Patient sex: M
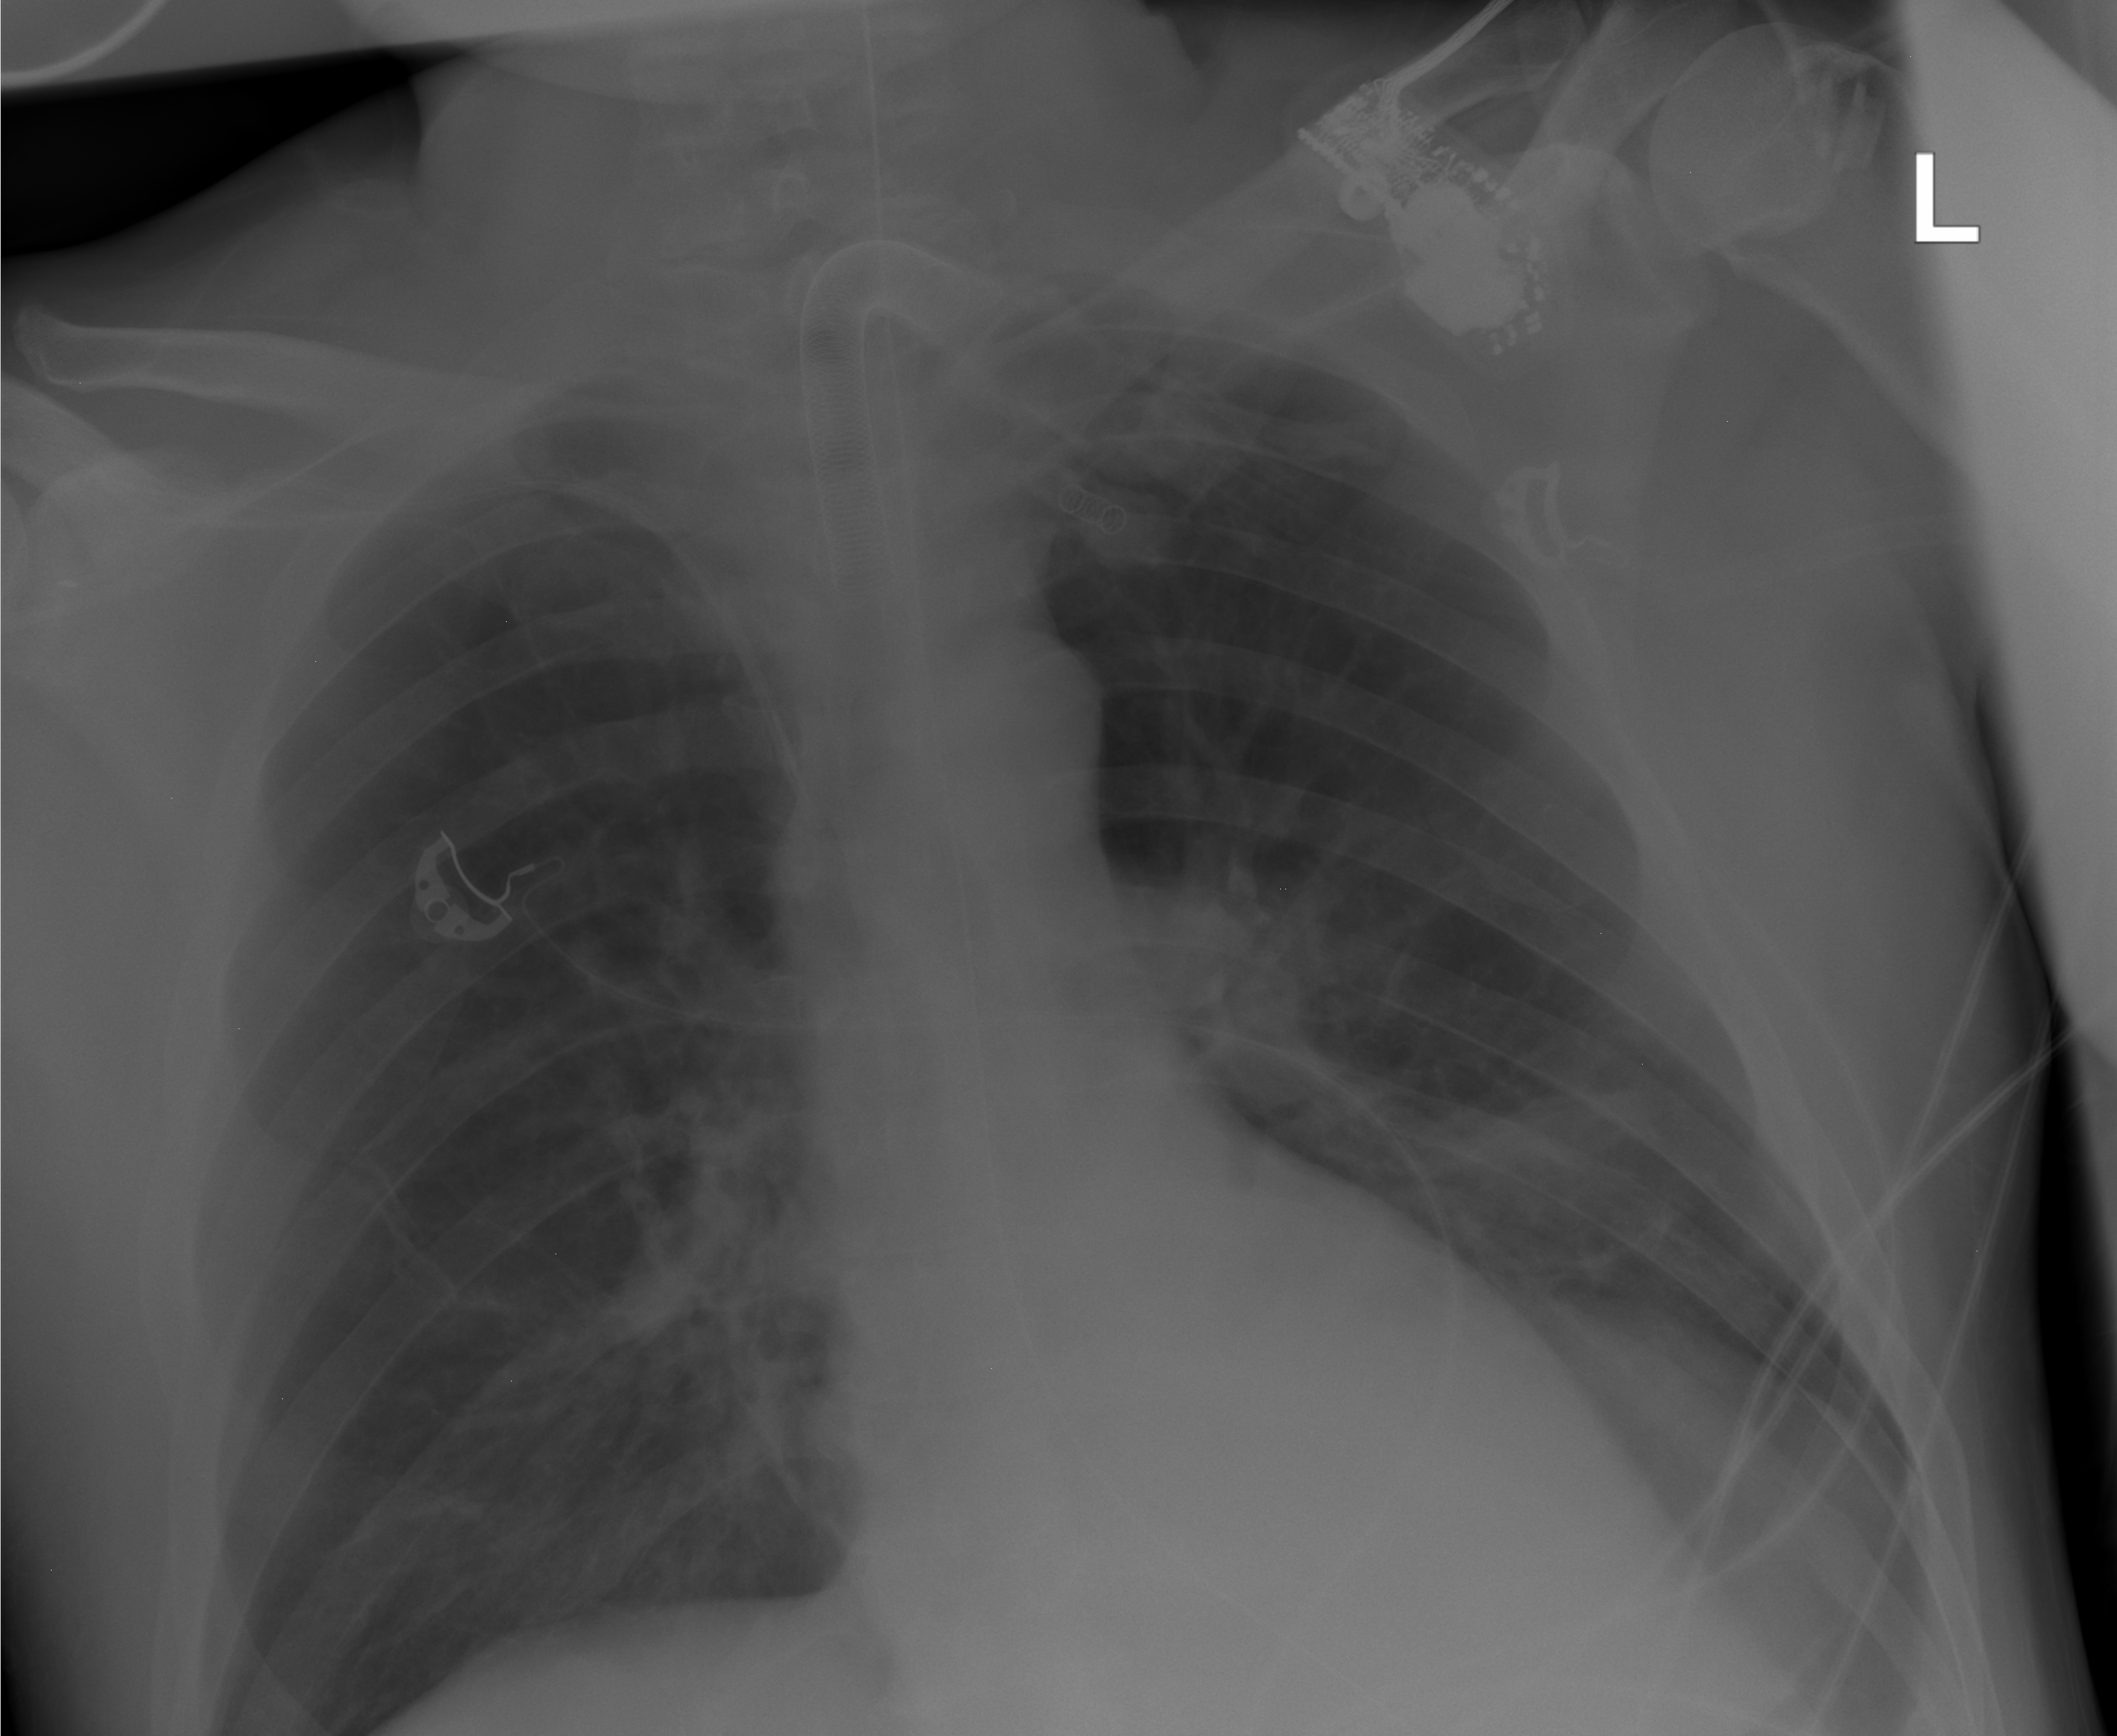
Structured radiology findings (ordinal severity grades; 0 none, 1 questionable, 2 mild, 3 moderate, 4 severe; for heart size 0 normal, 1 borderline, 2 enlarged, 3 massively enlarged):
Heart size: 0
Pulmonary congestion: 2
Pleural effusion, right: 0
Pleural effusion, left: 0
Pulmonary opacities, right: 2
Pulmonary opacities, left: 2
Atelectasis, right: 2
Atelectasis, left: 2